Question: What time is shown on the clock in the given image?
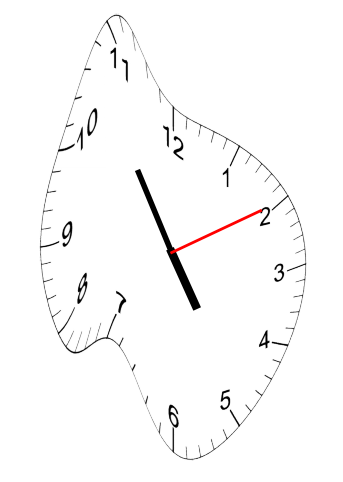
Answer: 04:54:10